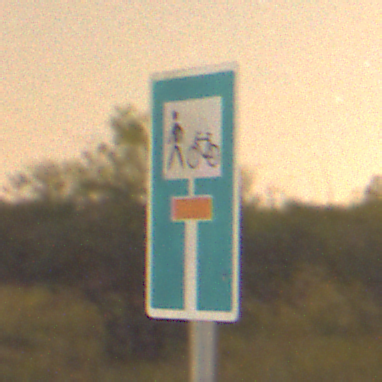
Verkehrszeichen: SackgasseRadverkehrFussgaengerDurchlaessig
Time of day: Night
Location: Outdoor (Nature)
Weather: Clear
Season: NotSpecified
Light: Natural